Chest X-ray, PA view. Patient: 37 years old, sex F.
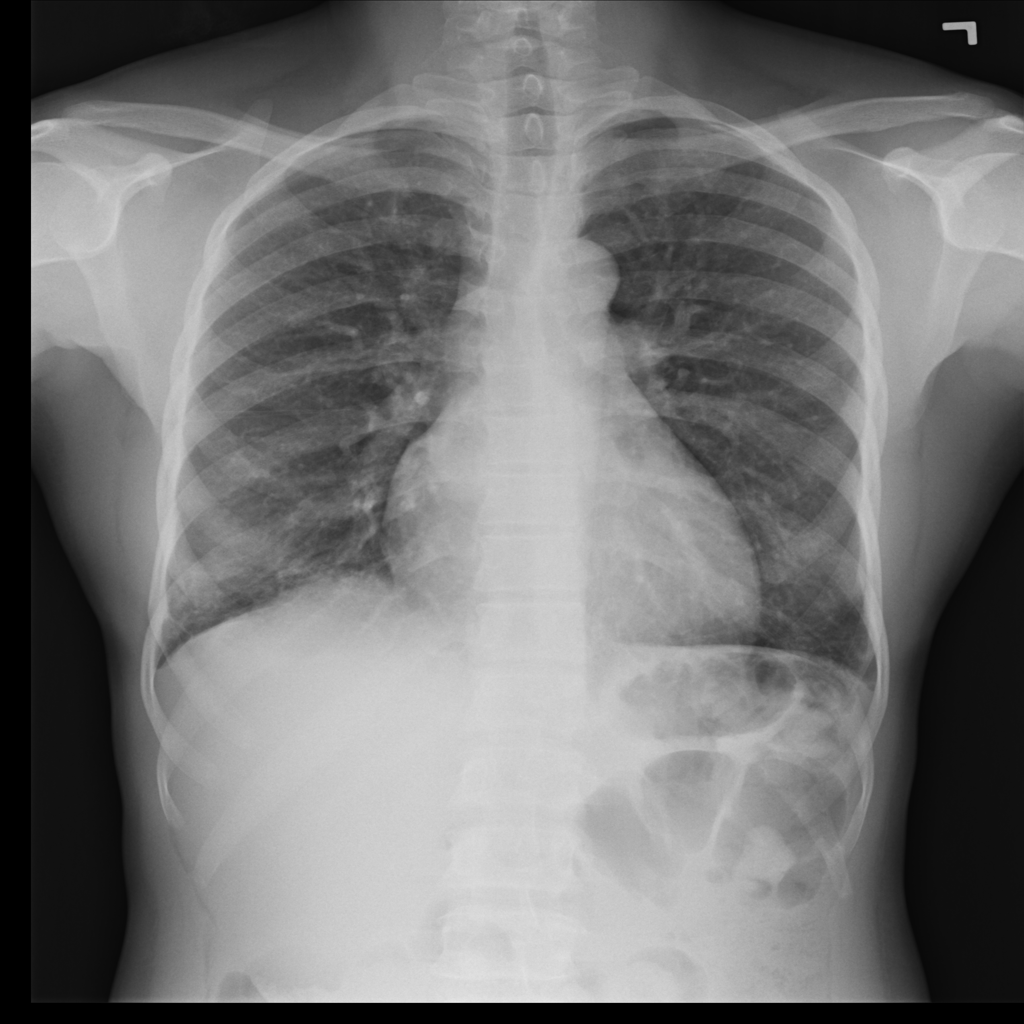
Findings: No Finding